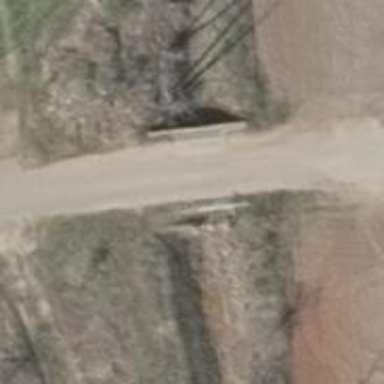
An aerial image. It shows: Paved track on bridge with high-quality surface.